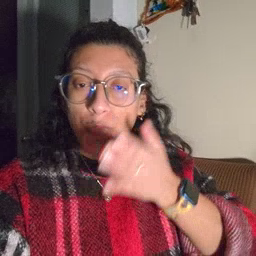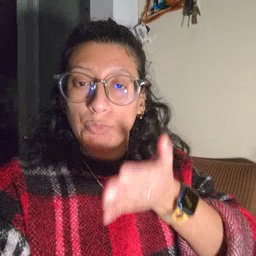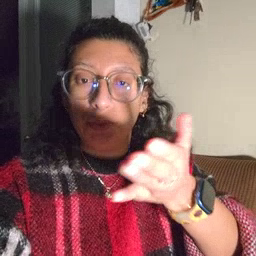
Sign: boat